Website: walmart
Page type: account-selection
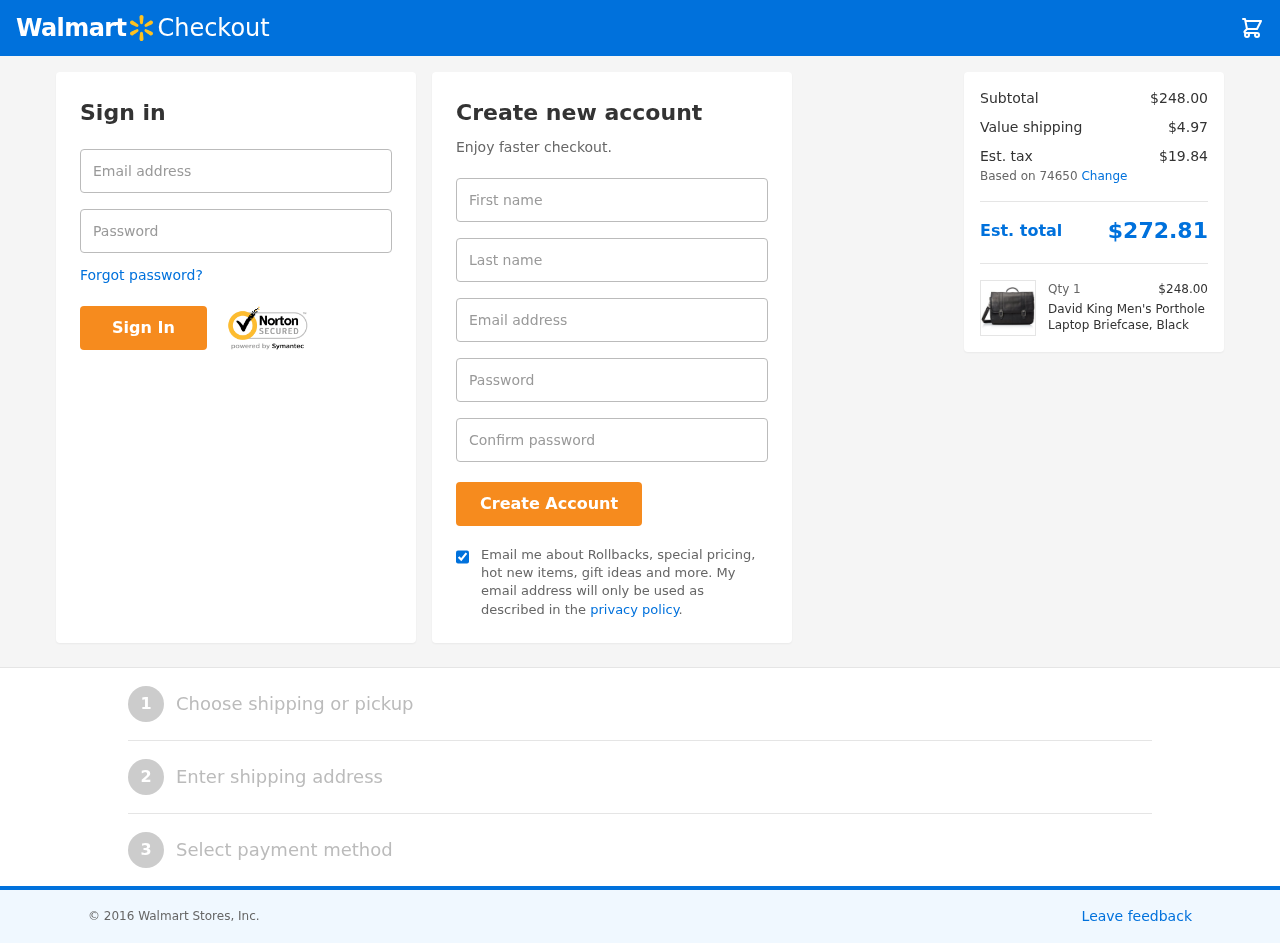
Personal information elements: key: PII_EMAIL
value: victoriaholt@yahoo.com
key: PII_FIRSTNAME
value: Victoria
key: PII_LASTNAME
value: Holt
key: PII_LOGIN_USERNAME
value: victoria.holt
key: PII_POSTCODE
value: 74650
Product elements: key: PRODUCT1_NAME
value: David King Men's Porthole Laptop Briefcase, Black
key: PRODUCT1_PRICE
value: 248
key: PRODUCT1_QUANTITY
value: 1
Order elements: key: ORDER_SUBTOTAL
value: $248.00
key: ORDER_SHIPPING_COST
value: $4.97
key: ORDER_TAX
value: $19.84
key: ORDER_TOTAL
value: $272.81